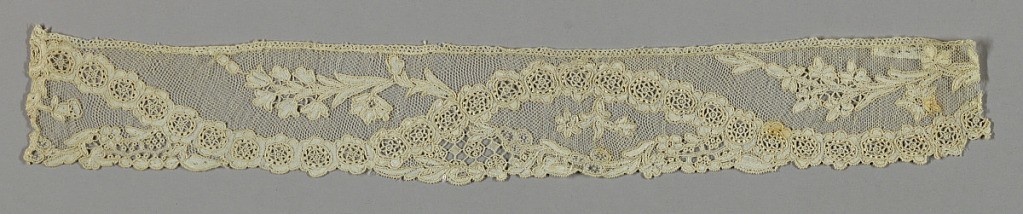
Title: Edge
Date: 18th century
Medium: linen Technique: needle lace with ground of loop and twist with twist return
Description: Lace edging ornamented with a curving band and floral sprays.